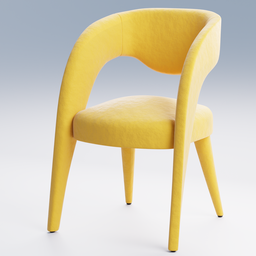
Label: furniture